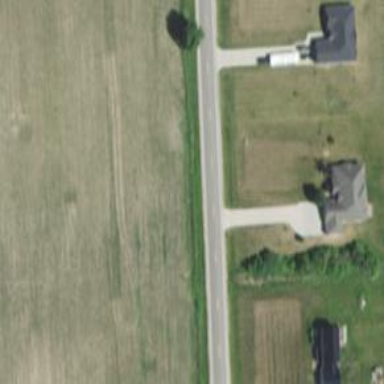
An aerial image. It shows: Driveway.